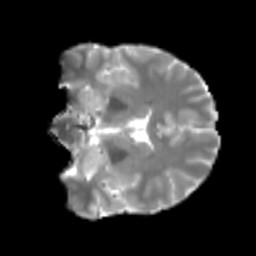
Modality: T2w
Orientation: coronal
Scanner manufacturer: siemens
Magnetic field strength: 3 T
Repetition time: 4 s
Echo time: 0.0594 s